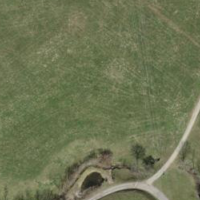
EUNIS habitat code: 24
Species observed at this site:
Parus major